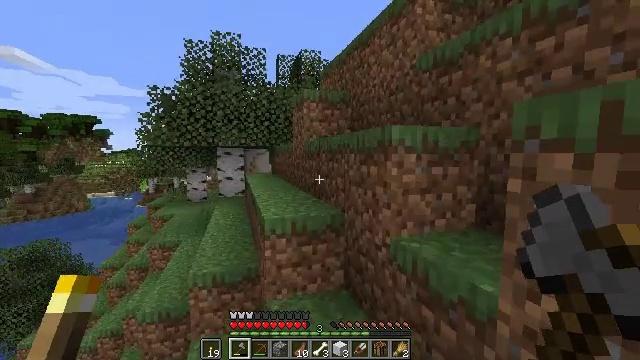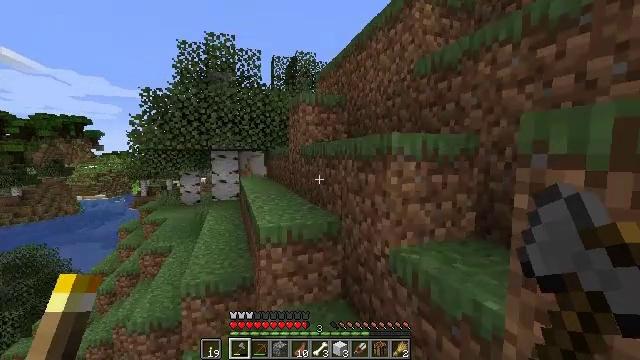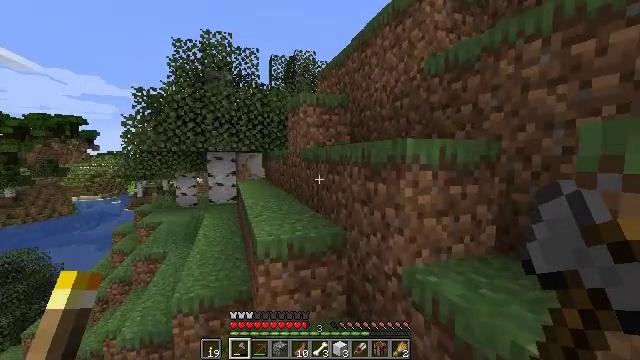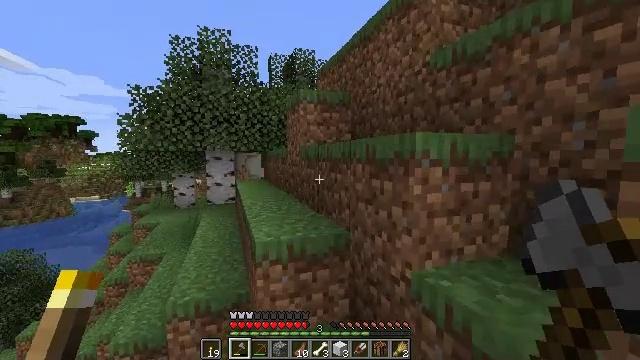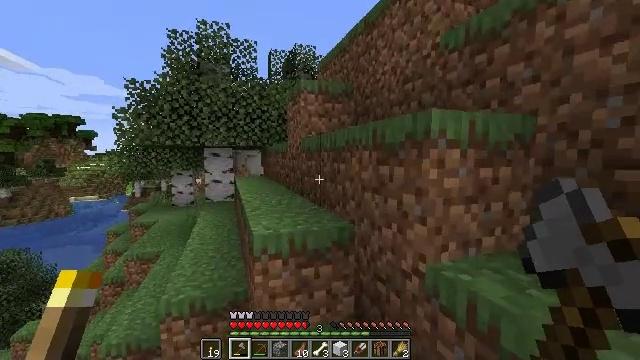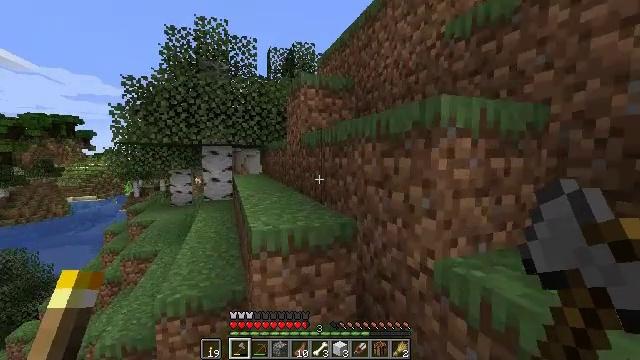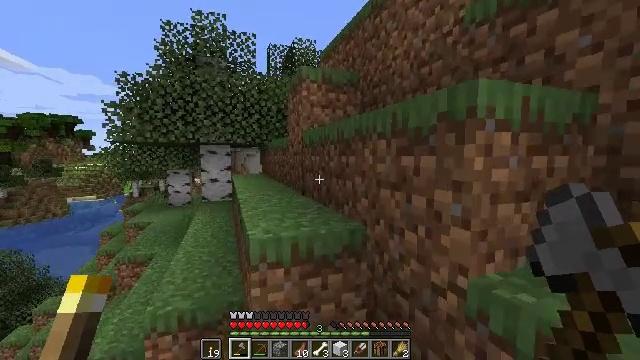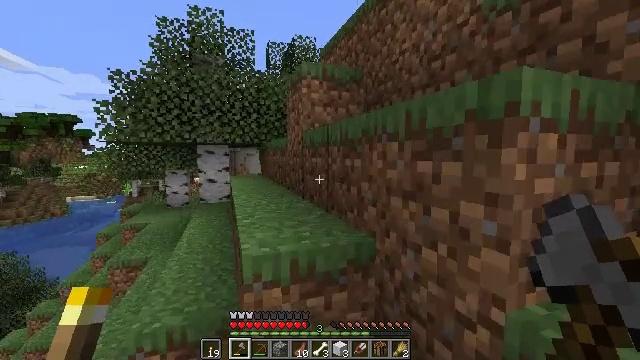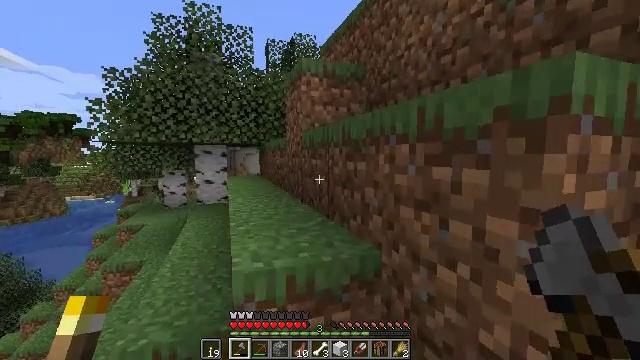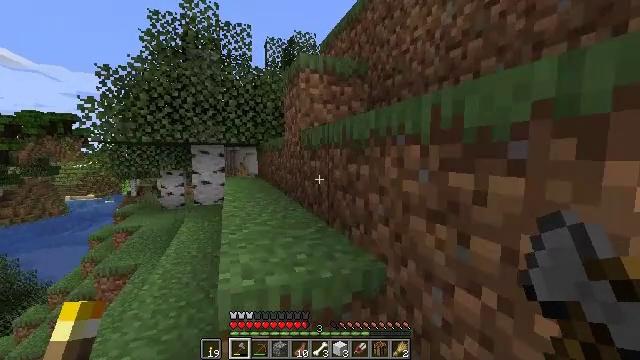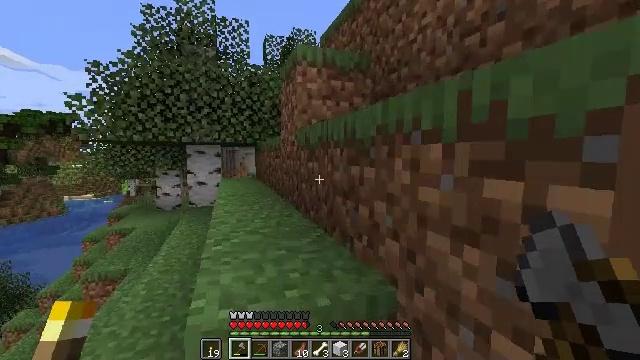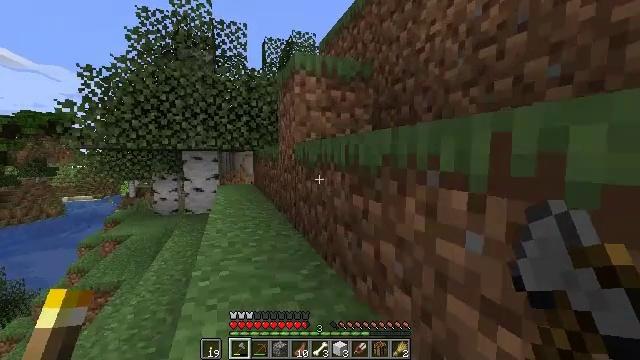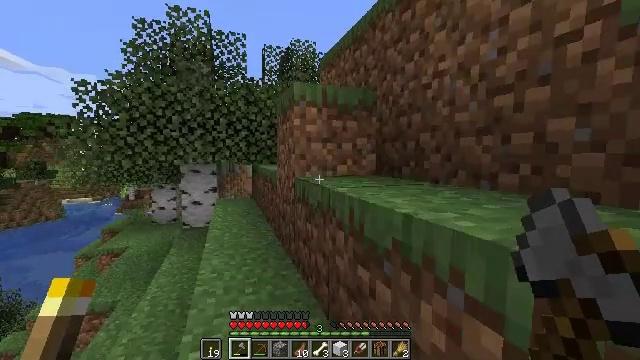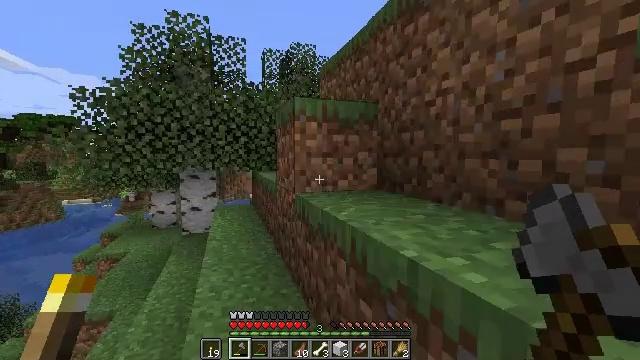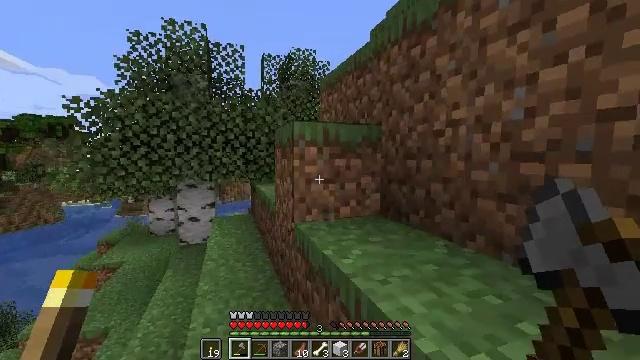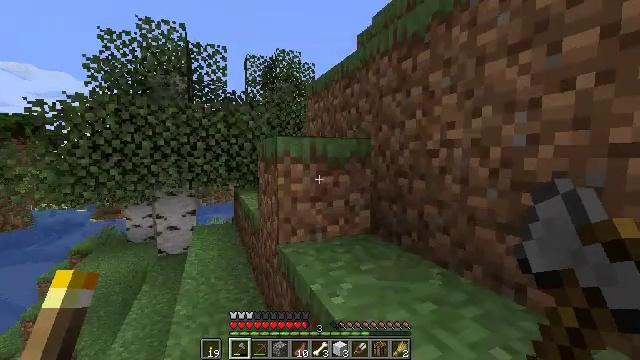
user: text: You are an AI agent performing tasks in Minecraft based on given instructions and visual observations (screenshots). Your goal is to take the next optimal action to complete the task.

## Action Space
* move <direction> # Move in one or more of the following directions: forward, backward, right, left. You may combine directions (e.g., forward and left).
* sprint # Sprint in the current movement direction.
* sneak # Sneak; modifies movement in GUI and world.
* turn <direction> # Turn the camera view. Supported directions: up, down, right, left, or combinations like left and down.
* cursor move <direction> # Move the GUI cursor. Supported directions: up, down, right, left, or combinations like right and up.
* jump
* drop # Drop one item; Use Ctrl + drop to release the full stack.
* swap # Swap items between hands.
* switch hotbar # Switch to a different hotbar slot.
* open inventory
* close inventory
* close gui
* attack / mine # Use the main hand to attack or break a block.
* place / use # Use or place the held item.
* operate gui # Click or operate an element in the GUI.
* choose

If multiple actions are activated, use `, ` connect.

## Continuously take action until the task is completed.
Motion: motion action
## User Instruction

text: Break the poppy plant.
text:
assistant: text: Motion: move forward, turn right
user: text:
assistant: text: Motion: move forward
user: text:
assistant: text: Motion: move forward
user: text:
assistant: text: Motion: move forward
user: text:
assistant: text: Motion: move forward
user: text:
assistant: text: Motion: move forward
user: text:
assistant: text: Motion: move forward
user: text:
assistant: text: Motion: move forward
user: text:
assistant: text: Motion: move forward
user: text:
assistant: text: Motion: move forward
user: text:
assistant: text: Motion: move forward, jump
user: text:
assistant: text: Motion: move forward, jump
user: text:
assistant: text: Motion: move forward, jump
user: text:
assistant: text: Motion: move forward
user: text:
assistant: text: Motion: move forward, turn right
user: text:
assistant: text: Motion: move forward, turn right
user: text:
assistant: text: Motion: move forward, turn right
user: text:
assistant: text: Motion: move forward, turn right and up, jump
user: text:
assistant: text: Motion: move forward, turn right and up, jump
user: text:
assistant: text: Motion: move forward, turn up, jump
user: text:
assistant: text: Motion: move forward, jump
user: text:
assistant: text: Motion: move forward, jump
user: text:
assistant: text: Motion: move forward
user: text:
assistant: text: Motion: move forward
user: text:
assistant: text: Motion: move forward, turn left
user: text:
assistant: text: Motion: move forward, turn left
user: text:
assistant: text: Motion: move forward
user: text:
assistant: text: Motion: move forward, jump
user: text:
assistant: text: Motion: move forward, jump
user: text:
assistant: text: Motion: move forward, jump